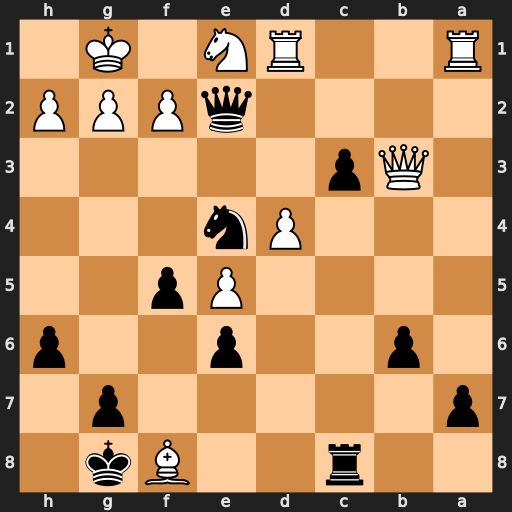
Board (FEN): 2r2Bk1/p5p1/1p2p2p/4Pp2/3Pn3/1Qp5/4qPPP/R2RN1K1
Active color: b
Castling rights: -
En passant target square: -
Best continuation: Qxf2+ Kh1 Qf1#